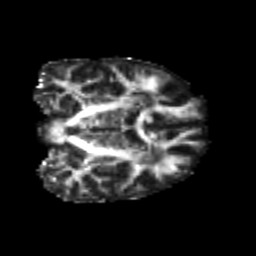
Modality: FA
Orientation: coronal
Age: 21
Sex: female
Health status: healthy
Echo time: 0.074 s